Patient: sex M, age 45
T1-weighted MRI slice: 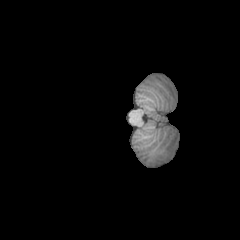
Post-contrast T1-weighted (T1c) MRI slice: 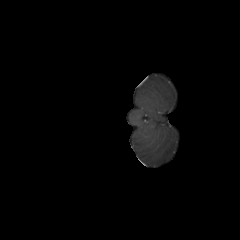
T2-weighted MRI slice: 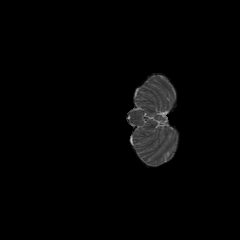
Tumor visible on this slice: no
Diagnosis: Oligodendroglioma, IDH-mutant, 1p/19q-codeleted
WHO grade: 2